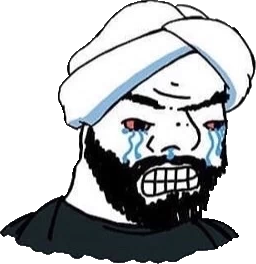
Label: 5_Zoomer